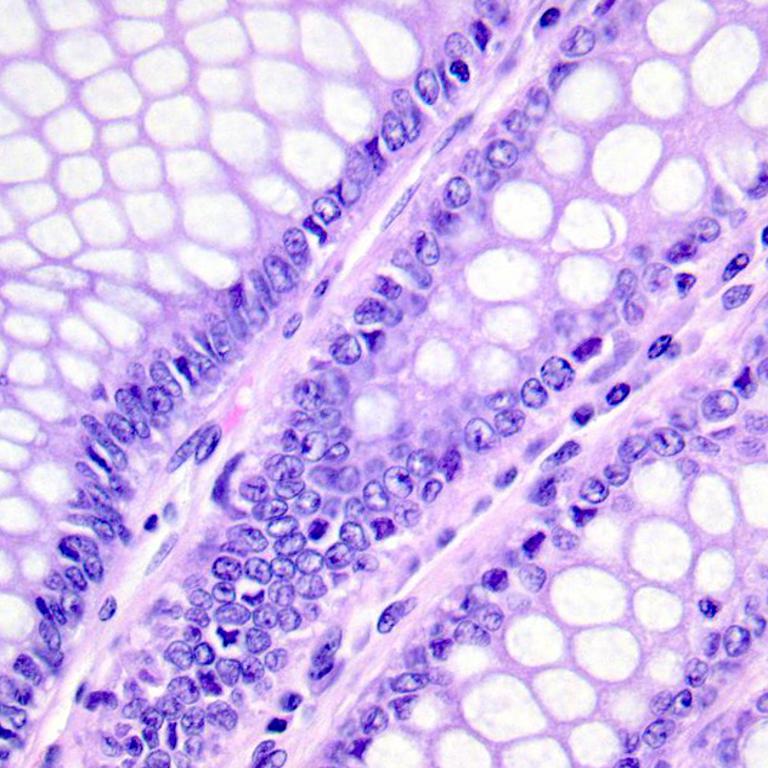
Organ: colon
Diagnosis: benign